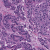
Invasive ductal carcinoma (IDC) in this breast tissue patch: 1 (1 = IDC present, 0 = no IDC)